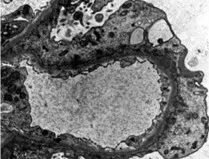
(C) (Above, right). Electron micrograph demonstrating a few electron-dense deposits in the subepithelial basement membrane and fusions of most foot processes.
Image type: pathology (van_gieson)